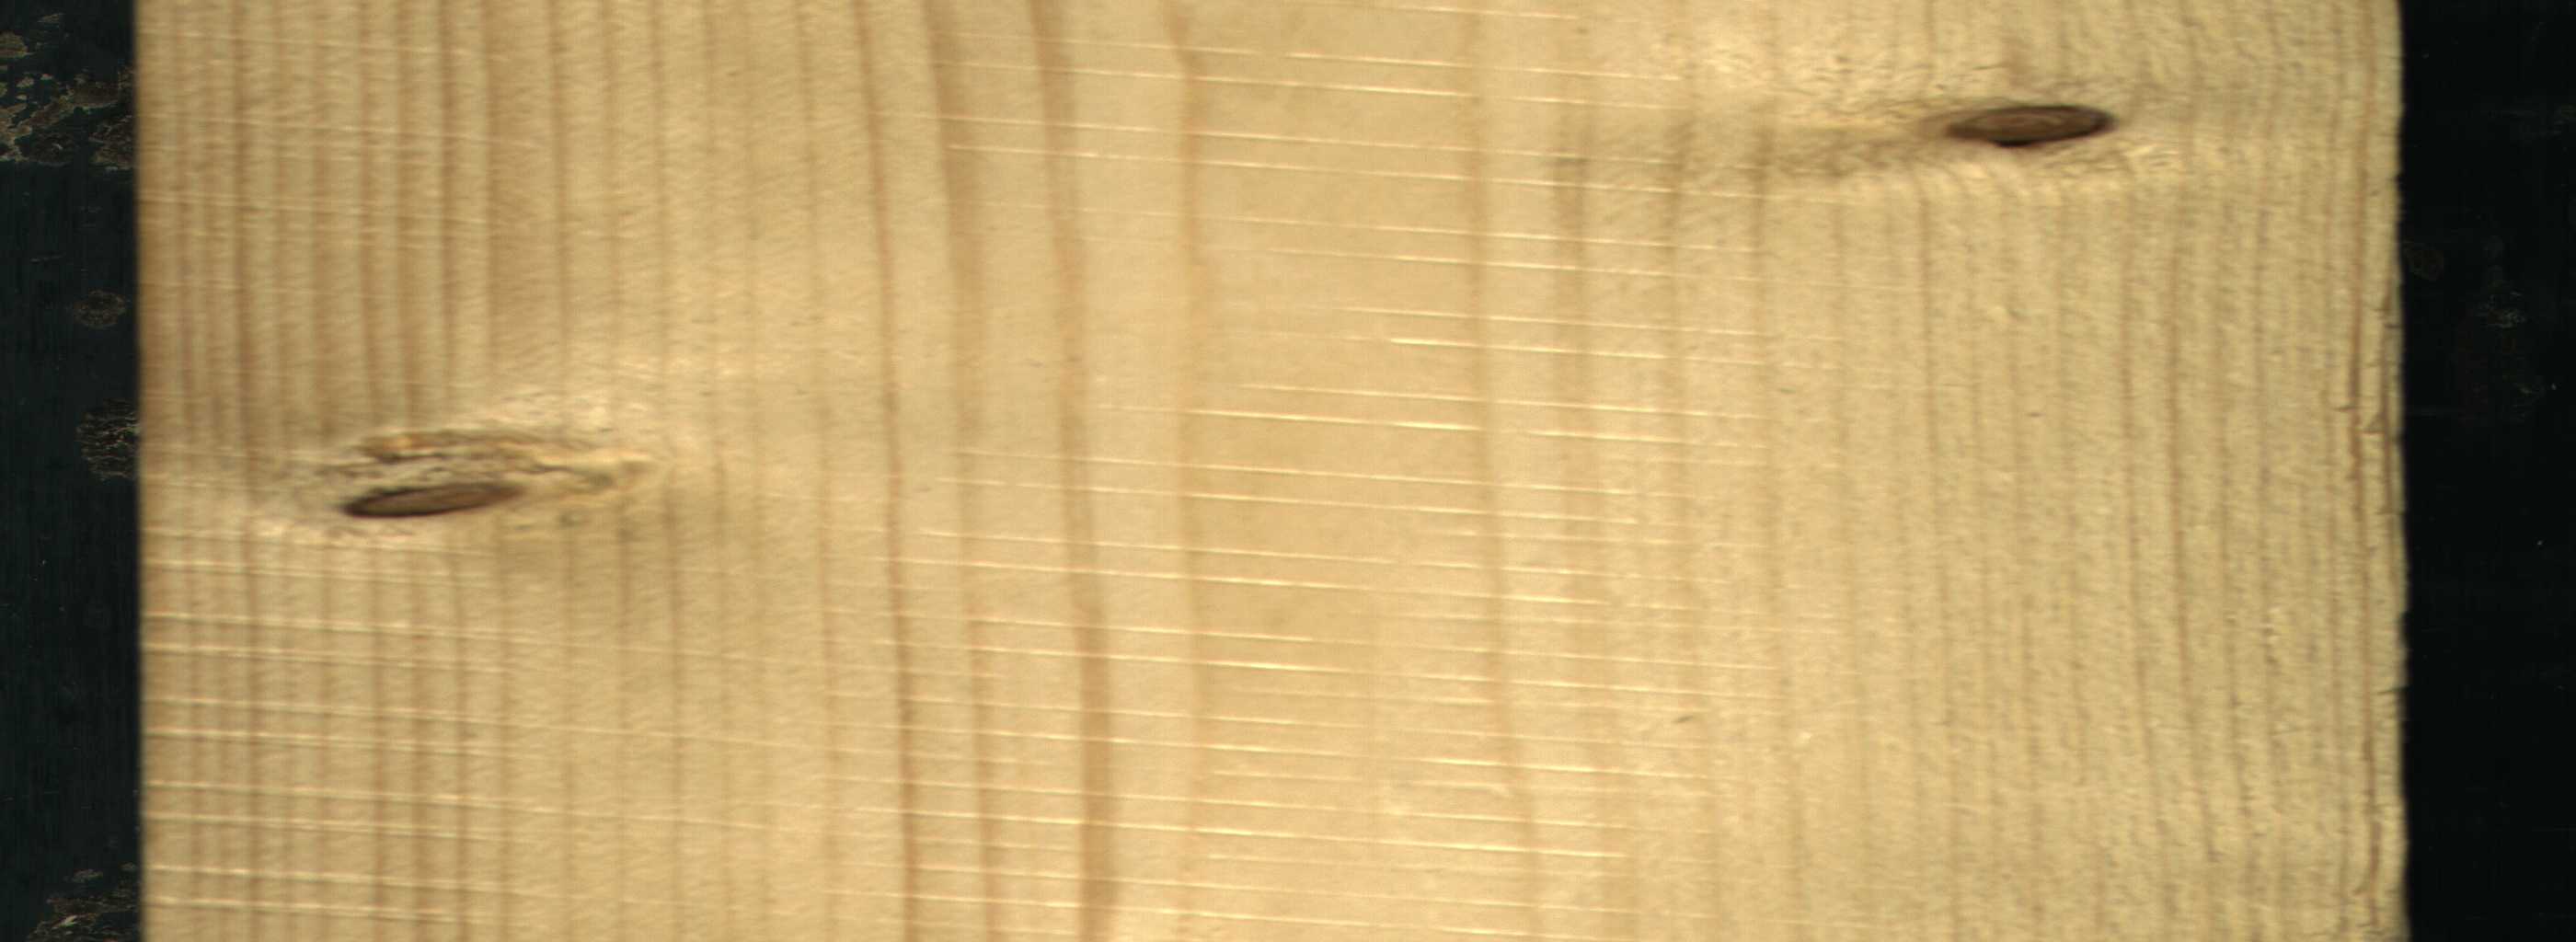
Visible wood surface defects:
Dead_Knot
Dead_Knot